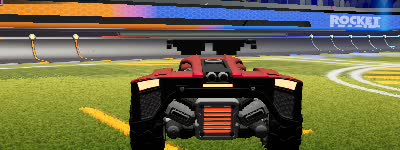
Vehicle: breakout